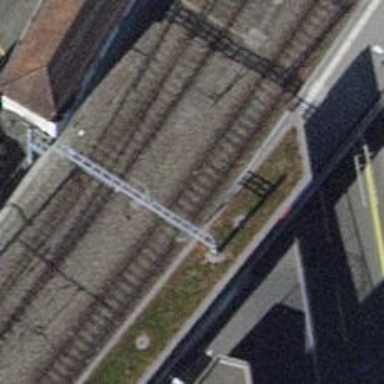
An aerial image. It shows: Bridge with single railway track electrified by contact line.